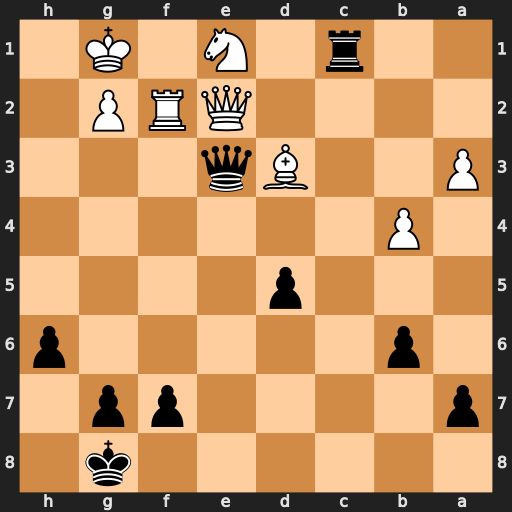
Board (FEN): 6k1/p4pp1/1p5p/3p4/1P6/P2Bq3/4QRP1/2r1N1K1
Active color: b
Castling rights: -
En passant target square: -
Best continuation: Rxe1+ Qxe1 Qxe1+